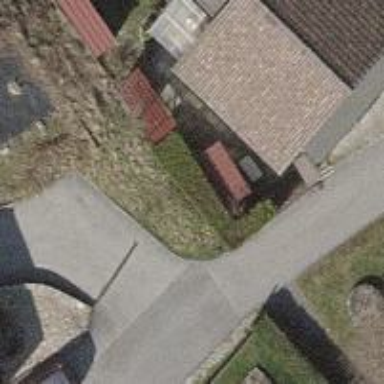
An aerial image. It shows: Driveway leading to service road.